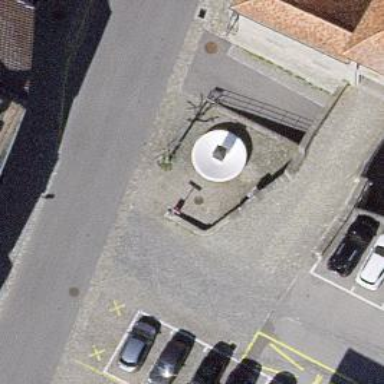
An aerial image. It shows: Beautiful fountain.